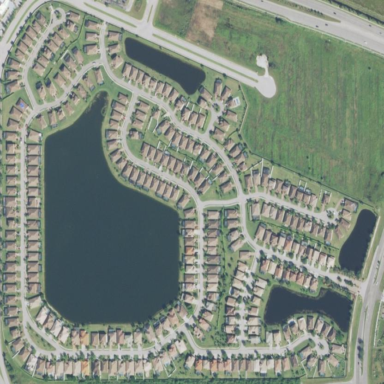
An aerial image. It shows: Residential neighbourhood.